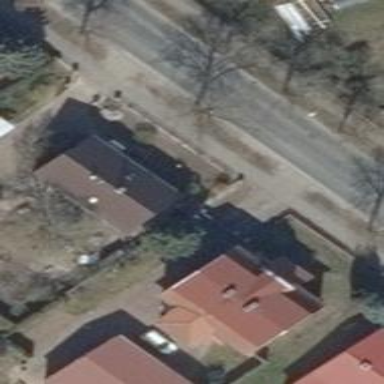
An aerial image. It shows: Detached building with gabled roof.